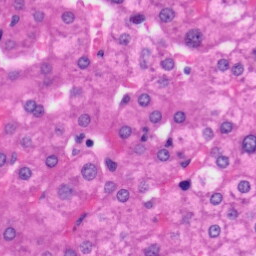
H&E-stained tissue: Liver